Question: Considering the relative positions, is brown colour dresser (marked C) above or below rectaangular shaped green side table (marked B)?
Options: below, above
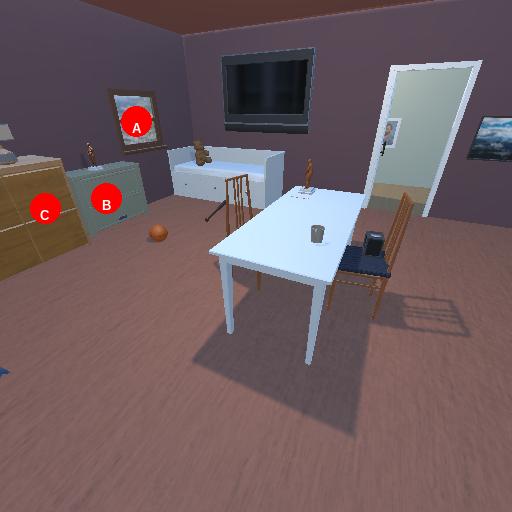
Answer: below